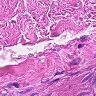
Metastatic tissue present: no